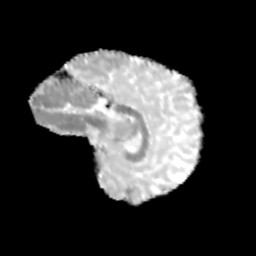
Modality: MD
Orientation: sagittal
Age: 11
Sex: male
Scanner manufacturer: siemens
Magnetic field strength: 3 T
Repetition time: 3.8 s
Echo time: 0.07 s